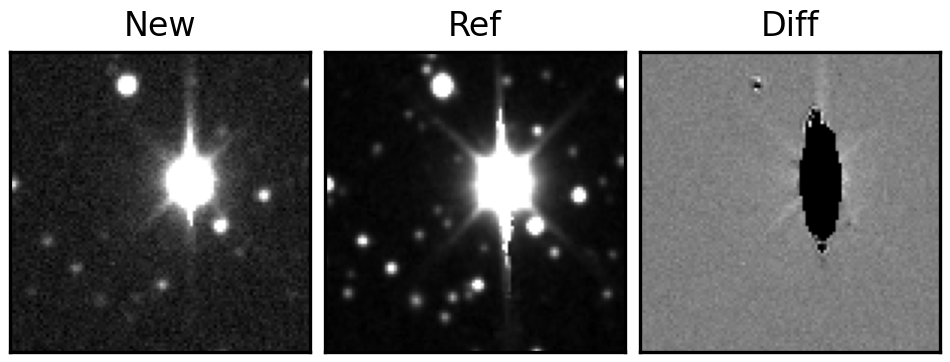
Label: bogus